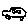
Label: car